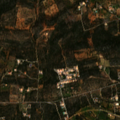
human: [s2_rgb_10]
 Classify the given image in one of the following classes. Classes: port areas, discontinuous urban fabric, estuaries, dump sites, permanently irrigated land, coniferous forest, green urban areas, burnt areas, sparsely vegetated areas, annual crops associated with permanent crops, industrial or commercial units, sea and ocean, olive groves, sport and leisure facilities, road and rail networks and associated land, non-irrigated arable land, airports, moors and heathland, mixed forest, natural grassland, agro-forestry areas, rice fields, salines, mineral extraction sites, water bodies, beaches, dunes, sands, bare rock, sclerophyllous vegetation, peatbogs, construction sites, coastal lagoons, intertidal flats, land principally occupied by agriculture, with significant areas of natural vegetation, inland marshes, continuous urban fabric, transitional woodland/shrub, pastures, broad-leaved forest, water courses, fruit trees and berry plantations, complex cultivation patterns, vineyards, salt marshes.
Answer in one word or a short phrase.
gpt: olive groves, land principally occupied by agriculture, with significant areas of natural vegetation, sclerophyllous vegetation